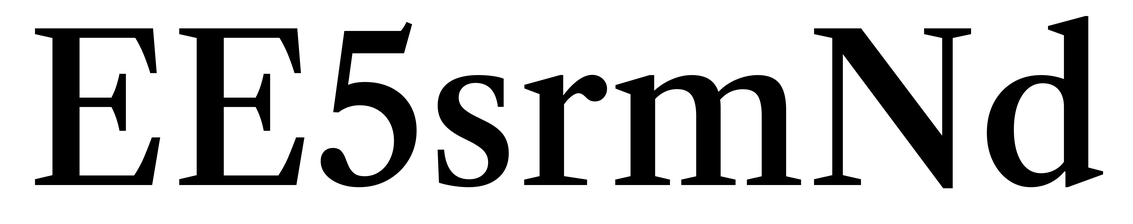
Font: LibreCaslonText_Medium